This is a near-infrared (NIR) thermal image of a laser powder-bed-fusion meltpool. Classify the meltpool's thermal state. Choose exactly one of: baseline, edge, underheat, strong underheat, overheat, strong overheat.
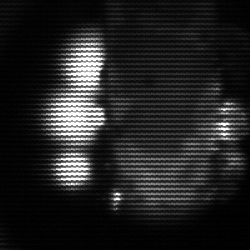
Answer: strong underheat